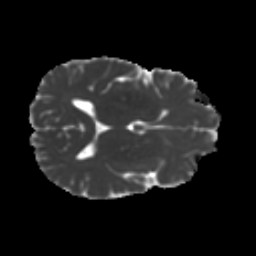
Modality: MD
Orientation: axial
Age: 29
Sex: male
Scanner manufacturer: ge
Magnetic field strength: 3 T
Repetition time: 7.8 s
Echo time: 0.0607 s